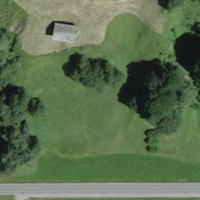
EUNIS habitat code: 26
Species observed at this site:
Laserpitium latifolium
Cinclus cinclus